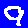
Digit: 9